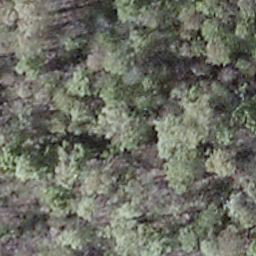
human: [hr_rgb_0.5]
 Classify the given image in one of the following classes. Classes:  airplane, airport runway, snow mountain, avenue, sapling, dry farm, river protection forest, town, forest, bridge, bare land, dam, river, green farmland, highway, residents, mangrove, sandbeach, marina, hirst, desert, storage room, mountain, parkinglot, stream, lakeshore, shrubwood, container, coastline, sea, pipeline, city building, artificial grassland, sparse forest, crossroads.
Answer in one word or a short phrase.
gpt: shrubwood